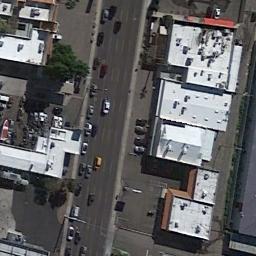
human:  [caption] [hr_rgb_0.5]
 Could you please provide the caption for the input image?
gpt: A straight freeway has many white buildings on either side of the freeway and some cars are driving on the freeway .

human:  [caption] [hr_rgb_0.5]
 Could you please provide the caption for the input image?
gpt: There are many buildings and roads on both sides of the freeway, And there are many cars on the freeway .

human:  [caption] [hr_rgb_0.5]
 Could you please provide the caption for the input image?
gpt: The freeway is next to the houses and some cars .

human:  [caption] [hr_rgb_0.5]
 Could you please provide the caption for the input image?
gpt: There was a lot of traffic on the motorway .

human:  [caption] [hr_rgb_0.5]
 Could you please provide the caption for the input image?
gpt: There are some white buildings beside the freeway .